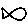
Label: fish